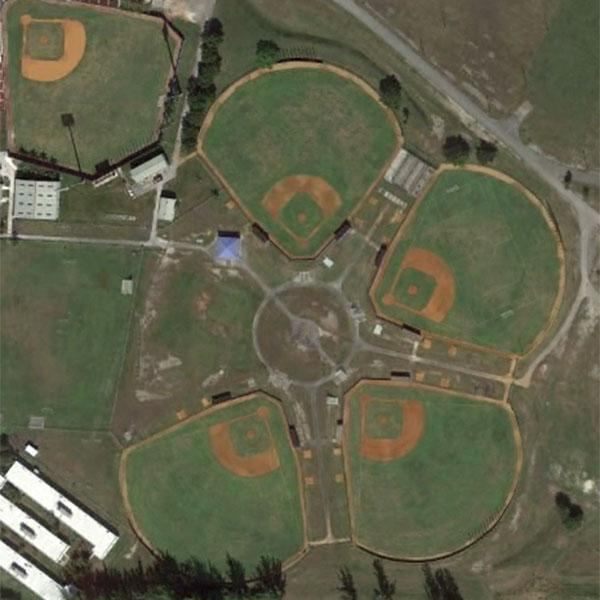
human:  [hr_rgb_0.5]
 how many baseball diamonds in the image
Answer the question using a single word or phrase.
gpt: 5